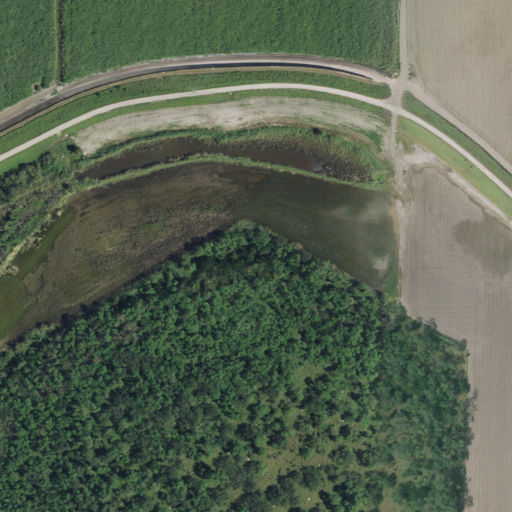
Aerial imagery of levee in Texas named Villitas Banco Number 24 containing cultivated crops, shrub, woody wetlands, open water, herbaceous wetlands, open development, low intensity development, mixed forest, pasture, and medium intensity development